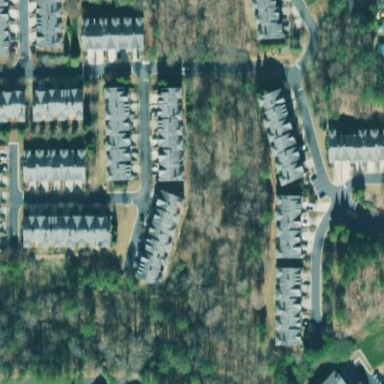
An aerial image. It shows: Residential area within neighborhood.